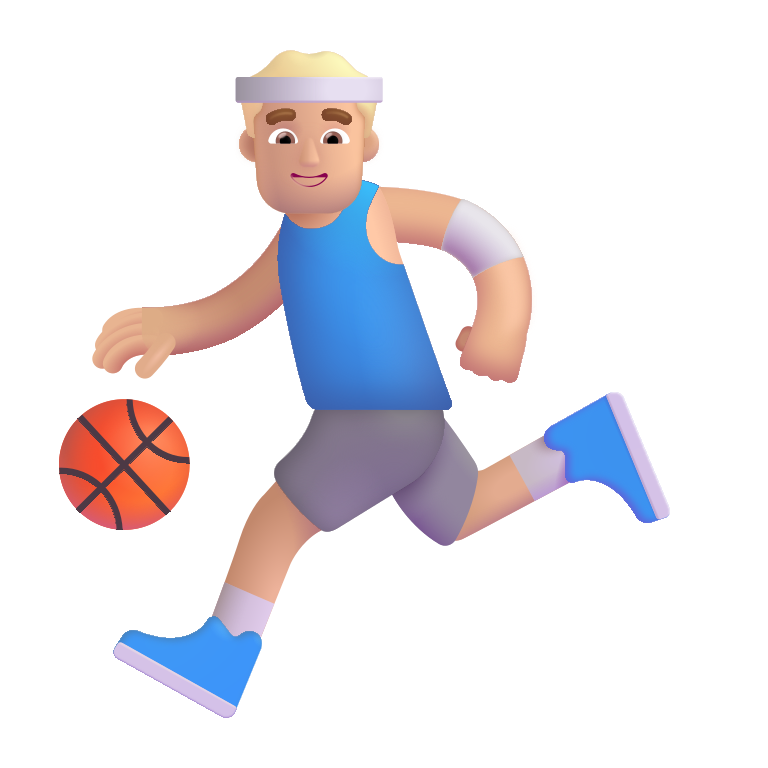
man bouncing ball color  light